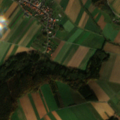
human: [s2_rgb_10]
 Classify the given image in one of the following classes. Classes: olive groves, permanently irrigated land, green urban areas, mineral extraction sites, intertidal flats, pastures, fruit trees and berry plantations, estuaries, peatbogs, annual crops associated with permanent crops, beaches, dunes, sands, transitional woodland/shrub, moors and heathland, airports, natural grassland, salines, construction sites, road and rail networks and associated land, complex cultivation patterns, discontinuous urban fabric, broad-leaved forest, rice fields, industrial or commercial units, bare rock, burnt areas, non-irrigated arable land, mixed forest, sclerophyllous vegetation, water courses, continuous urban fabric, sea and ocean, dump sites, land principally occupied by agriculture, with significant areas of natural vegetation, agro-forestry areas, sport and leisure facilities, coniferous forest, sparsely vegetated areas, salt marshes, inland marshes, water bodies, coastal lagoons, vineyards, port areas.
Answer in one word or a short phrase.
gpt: discontinuous urban fabric, non-irrigated arable land, complex cultivation patterns, land principally occupied by agriculture, with significant areas of natural vegetation, mixed forest